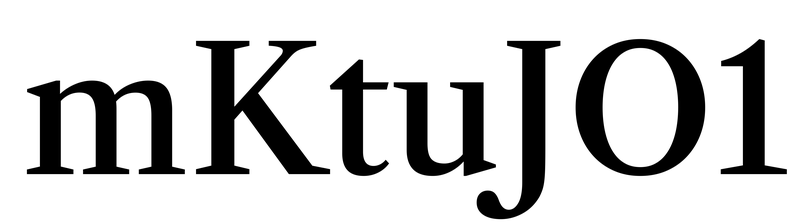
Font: LibreCaslonText_Medium